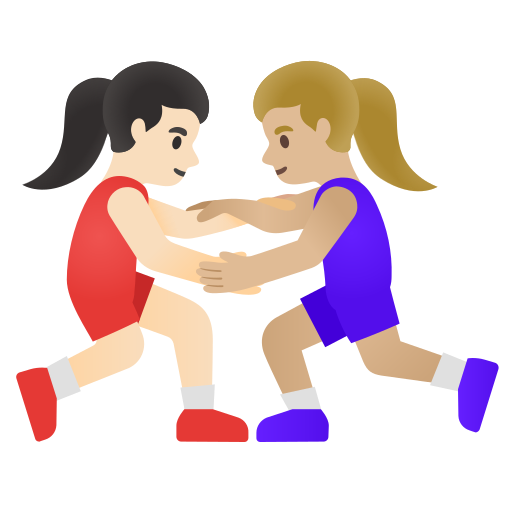
Emoji: 👩🏻‍🫯‍👩🏼